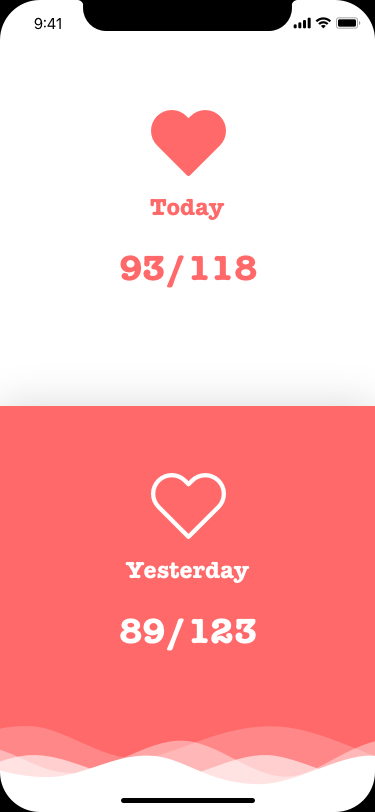
Text in this UI design:
Yesterday
89/123
Today
93/118